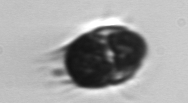
Label: Mesodinium